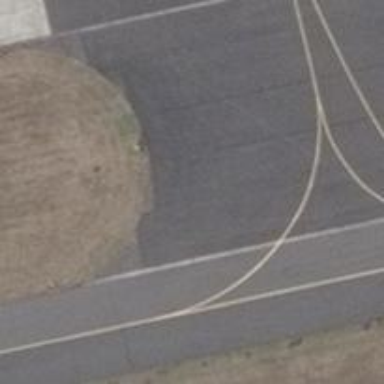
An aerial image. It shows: Taxiway edge marked with aviation lights.